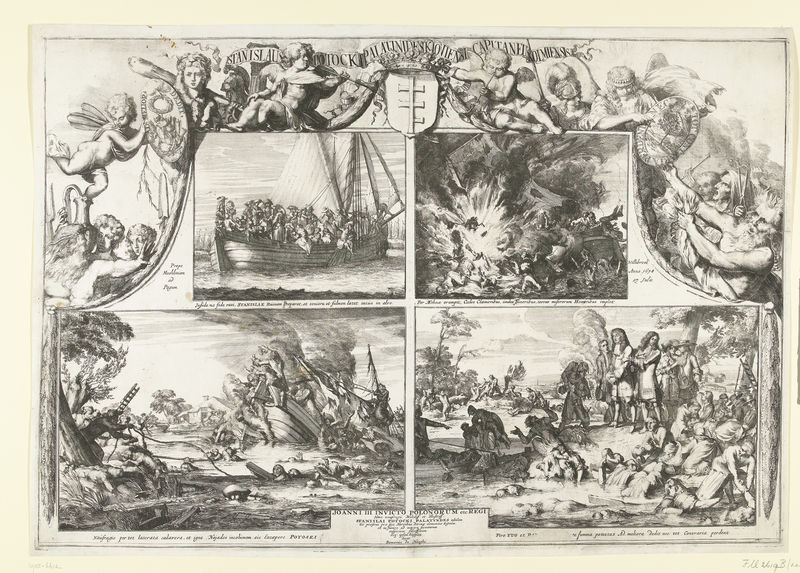
Titel: Het ongeluk van graaf Stanislaw Potocki
Künstler: Romeyn de Hooghe
Standort: Amsterdam
Institution: Rijksmuseum
Schlagwörter: weiß, menschen, grau, männer, schwarz, alt, kinder, umrandung, engel, schiff, schiffe, segel, papier, vergilbt, inschrift, vier, schild, tusche, darstellung, tinte, pergament, abbildungen, versinken